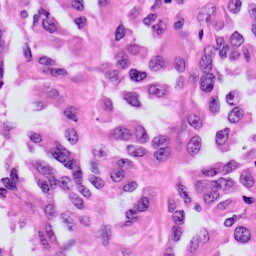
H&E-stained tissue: Skin